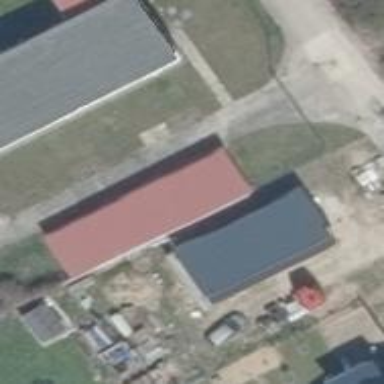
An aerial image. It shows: Group of garages.